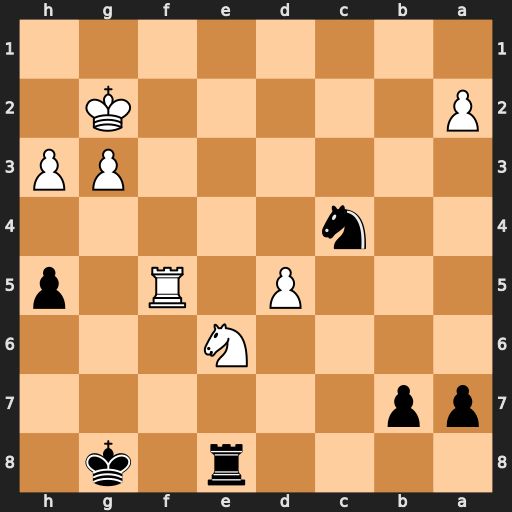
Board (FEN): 4r1k1/pp6/4N3/3P1R1p/2n5/6PP/P5K1/8
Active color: b
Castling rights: -
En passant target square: -
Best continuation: Ne3+ Kf3 Nxf5